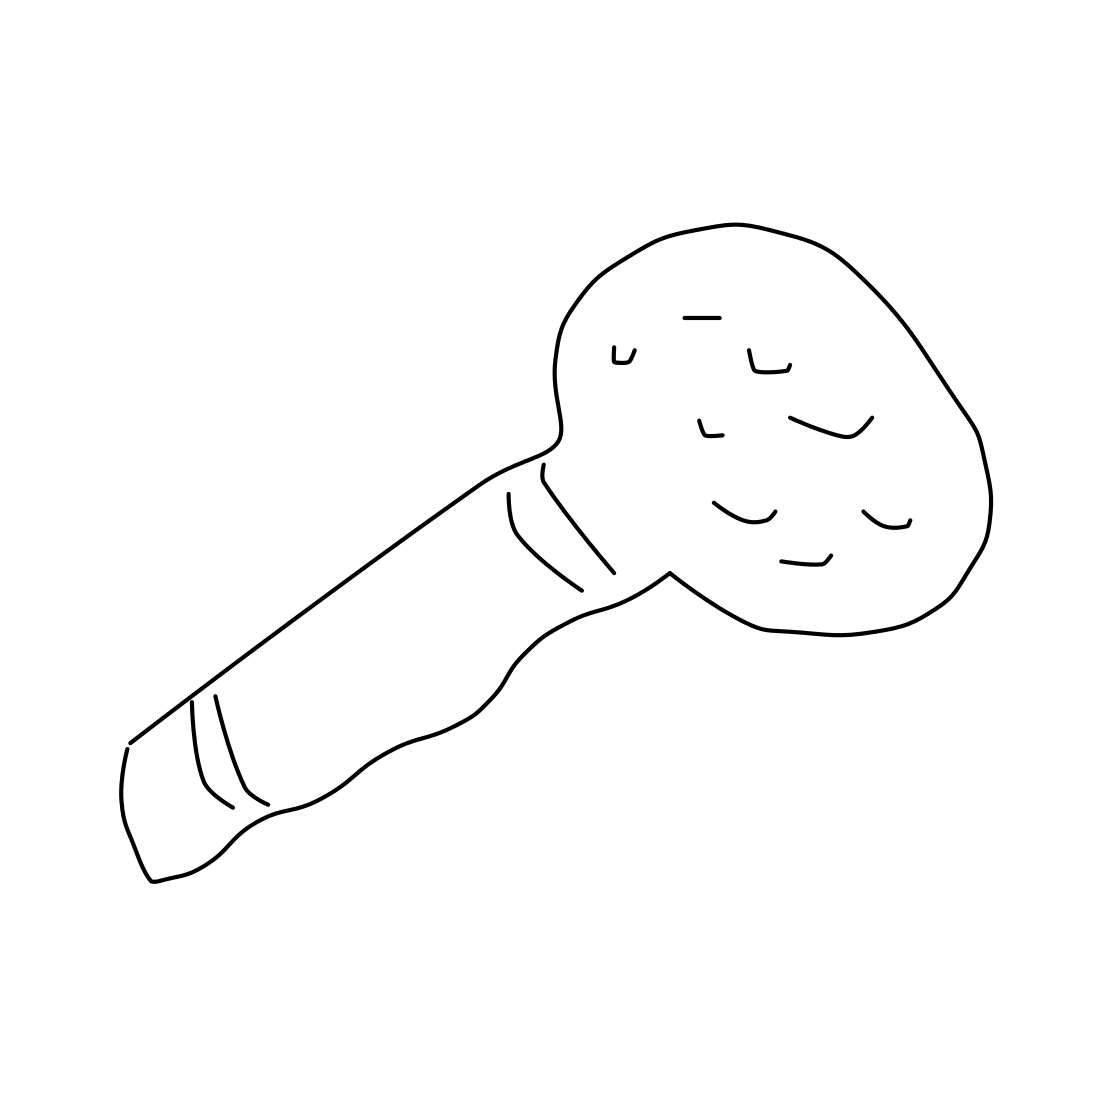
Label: microphone